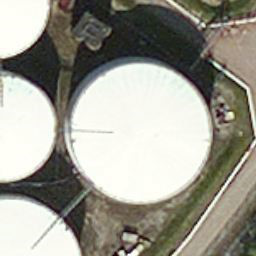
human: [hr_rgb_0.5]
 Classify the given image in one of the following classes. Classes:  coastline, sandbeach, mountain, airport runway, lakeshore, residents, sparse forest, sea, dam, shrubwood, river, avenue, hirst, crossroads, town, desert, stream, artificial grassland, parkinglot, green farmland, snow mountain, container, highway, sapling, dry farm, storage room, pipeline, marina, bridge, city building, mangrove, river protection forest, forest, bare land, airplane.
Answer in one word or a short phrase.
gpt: storage room